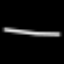
Label: line